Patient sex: F
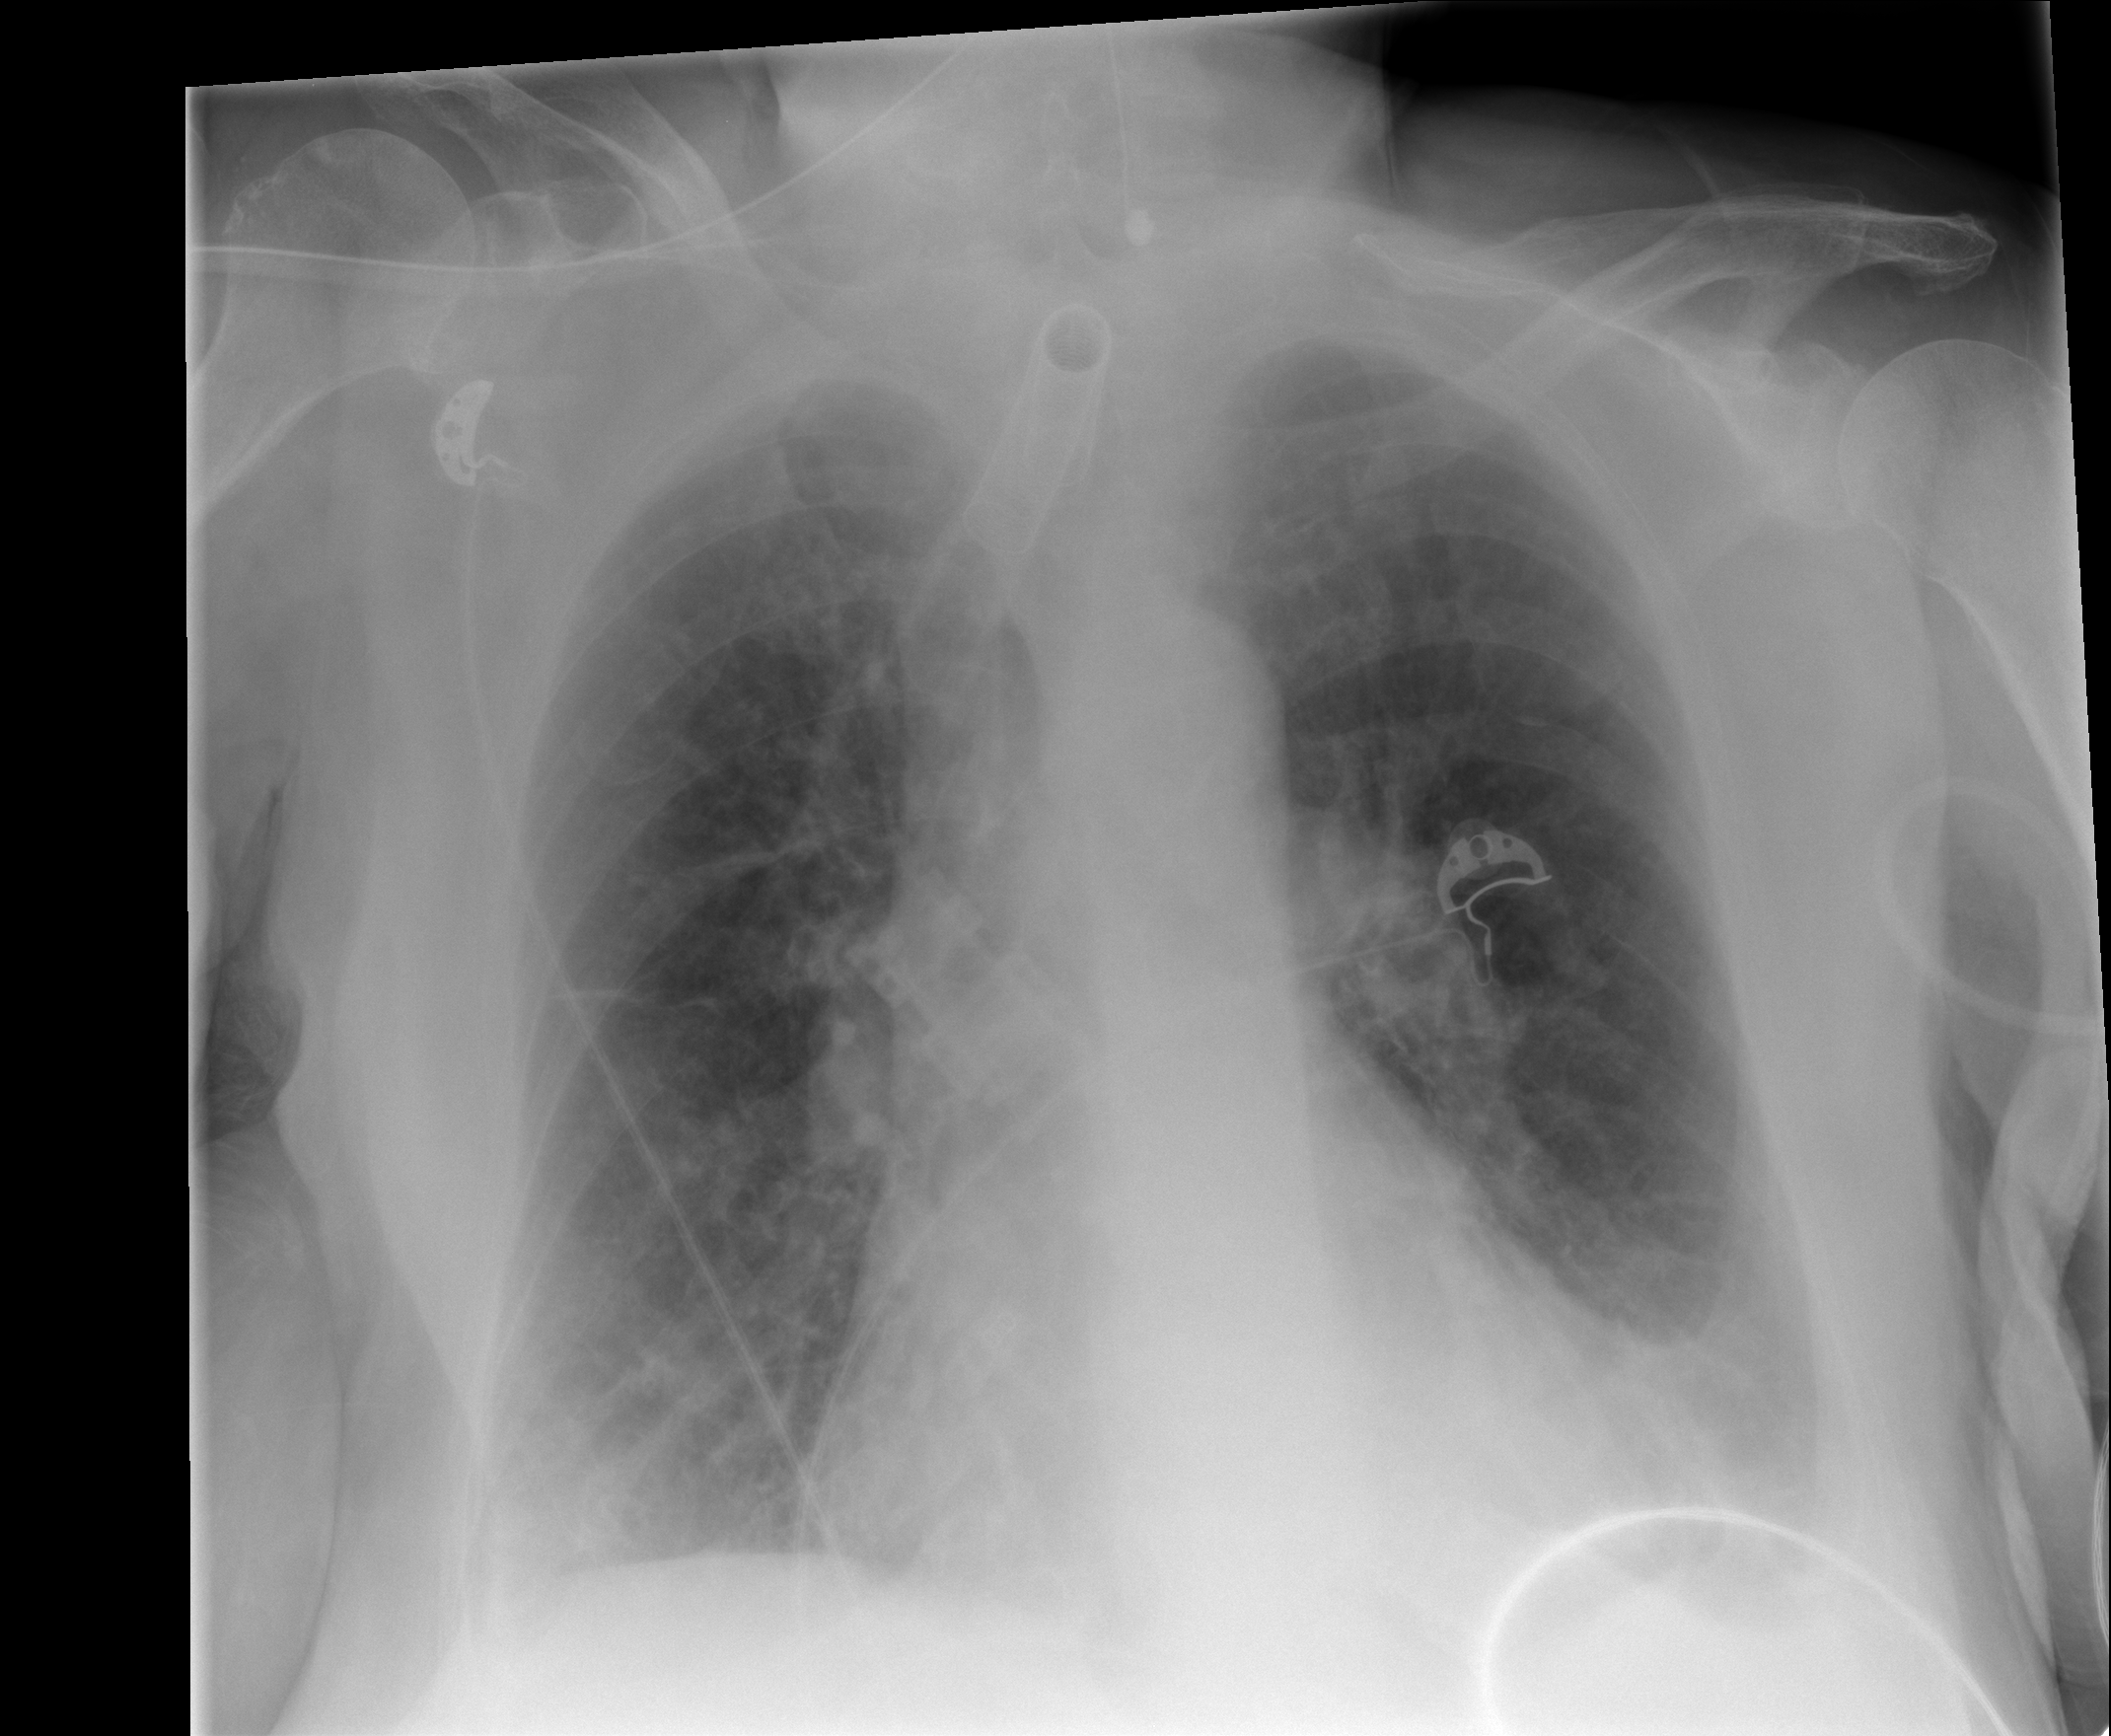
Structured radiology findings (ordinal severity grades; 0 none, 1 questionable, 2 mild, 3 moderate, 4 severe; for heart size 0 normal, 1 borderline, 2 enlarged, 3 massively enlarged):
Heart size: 2
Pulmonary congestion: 3
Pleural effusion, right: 0
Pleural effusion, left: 2
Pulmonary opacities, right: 2
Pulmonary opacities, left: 0
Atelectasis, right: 3
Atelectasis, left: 3